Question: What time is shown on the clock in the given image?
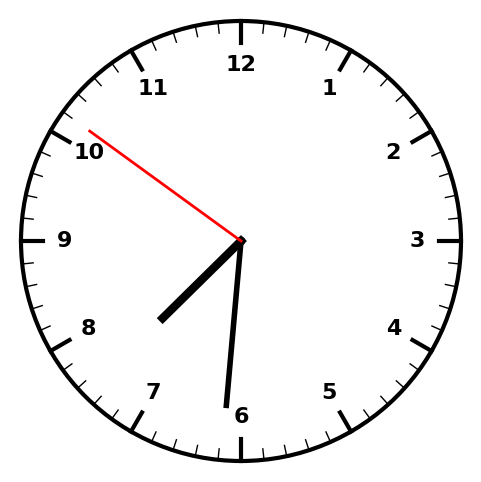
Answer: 07:30:51